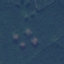
Land use / land cover: Forest